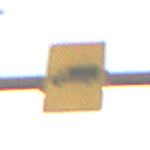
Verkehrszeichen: KFZZulaessigeGesamtmasse3Komma5TOhnePfeilsymbol
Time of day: SunriseSunset
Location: Outdoor (Nature)
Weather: PartlyCloudy
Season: NotSpecified
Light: Natural